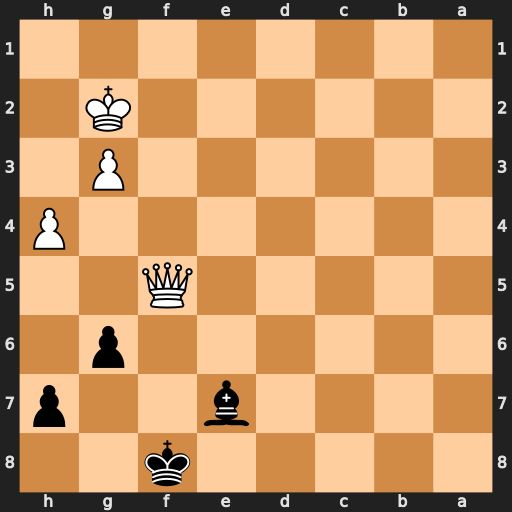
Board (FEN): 5k2/4b2p/6p1/5Q2/7P/6P1/6K1/8
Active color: b
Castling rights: -
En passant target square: -
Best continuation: gxf5 Kf3 Bd6 g4 f4